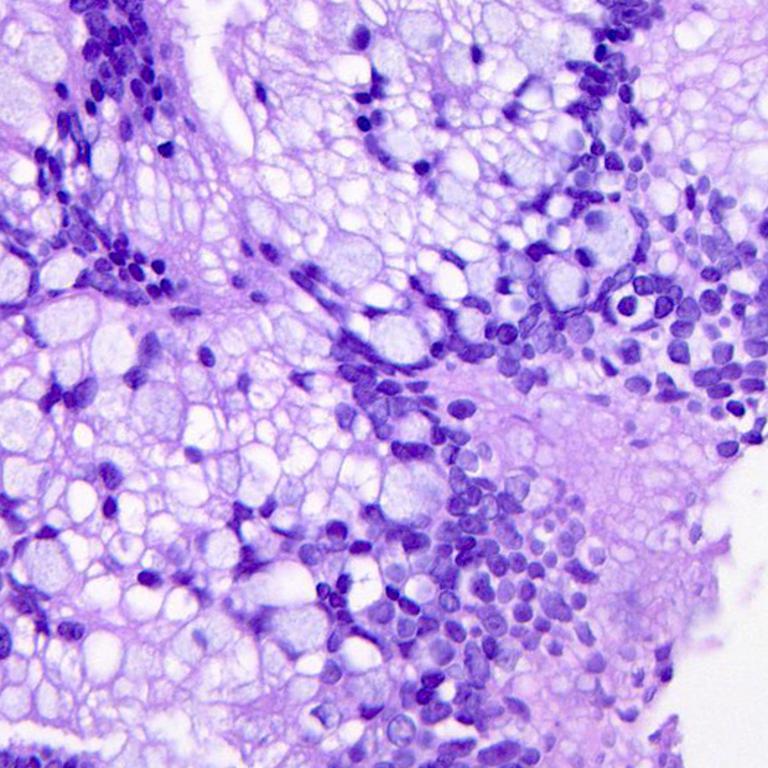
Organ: colon
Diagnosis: adenocarcinomas